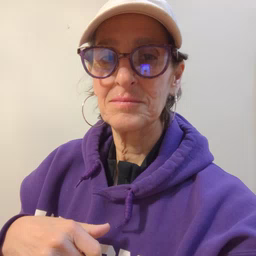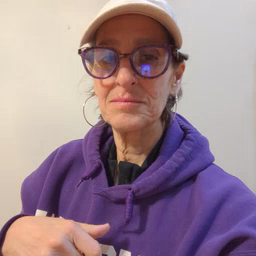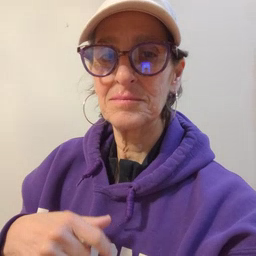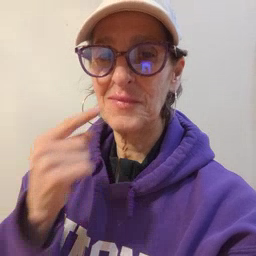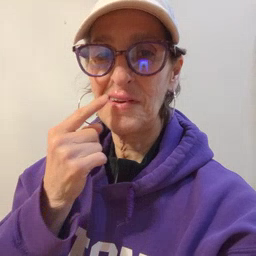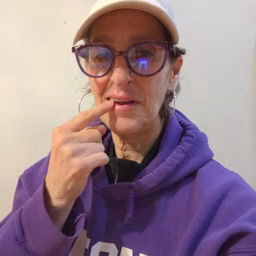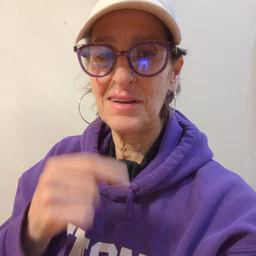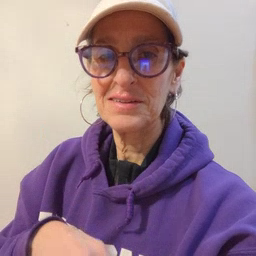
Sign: tooth